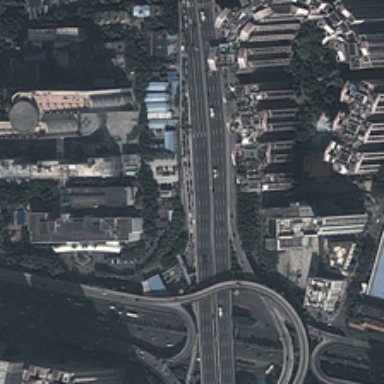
The round commercial is next to the freeway .